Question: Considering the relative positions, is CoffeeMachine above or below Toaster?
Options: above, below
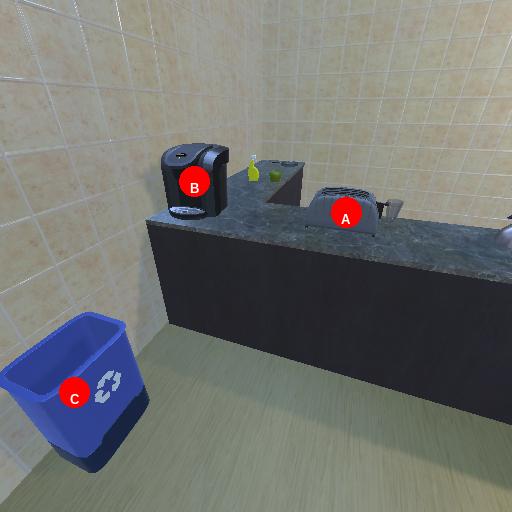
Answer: above